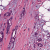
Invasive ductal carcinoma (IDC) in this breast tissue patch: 1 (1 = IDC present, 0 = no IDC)